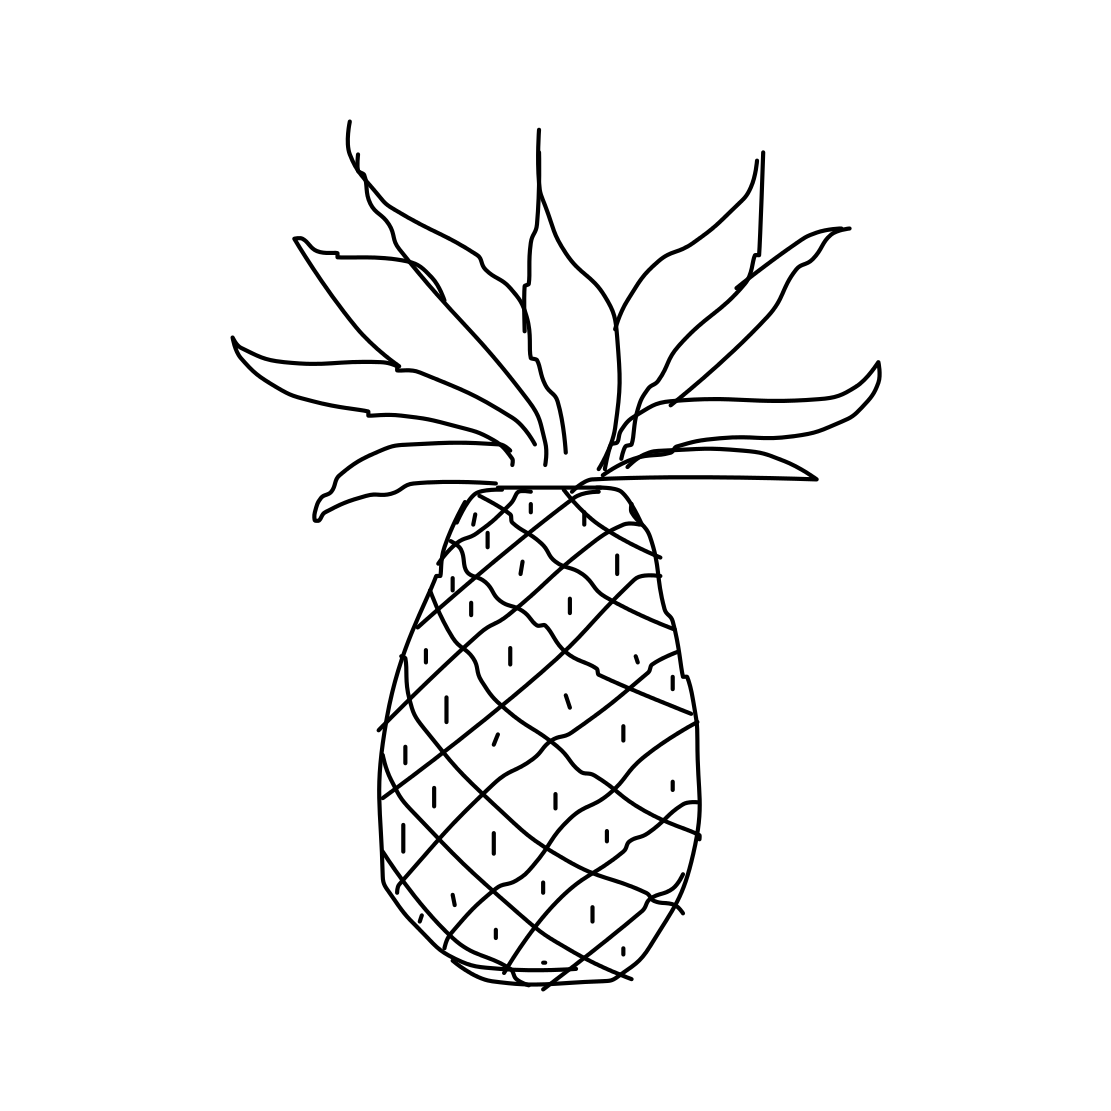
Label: pineapple